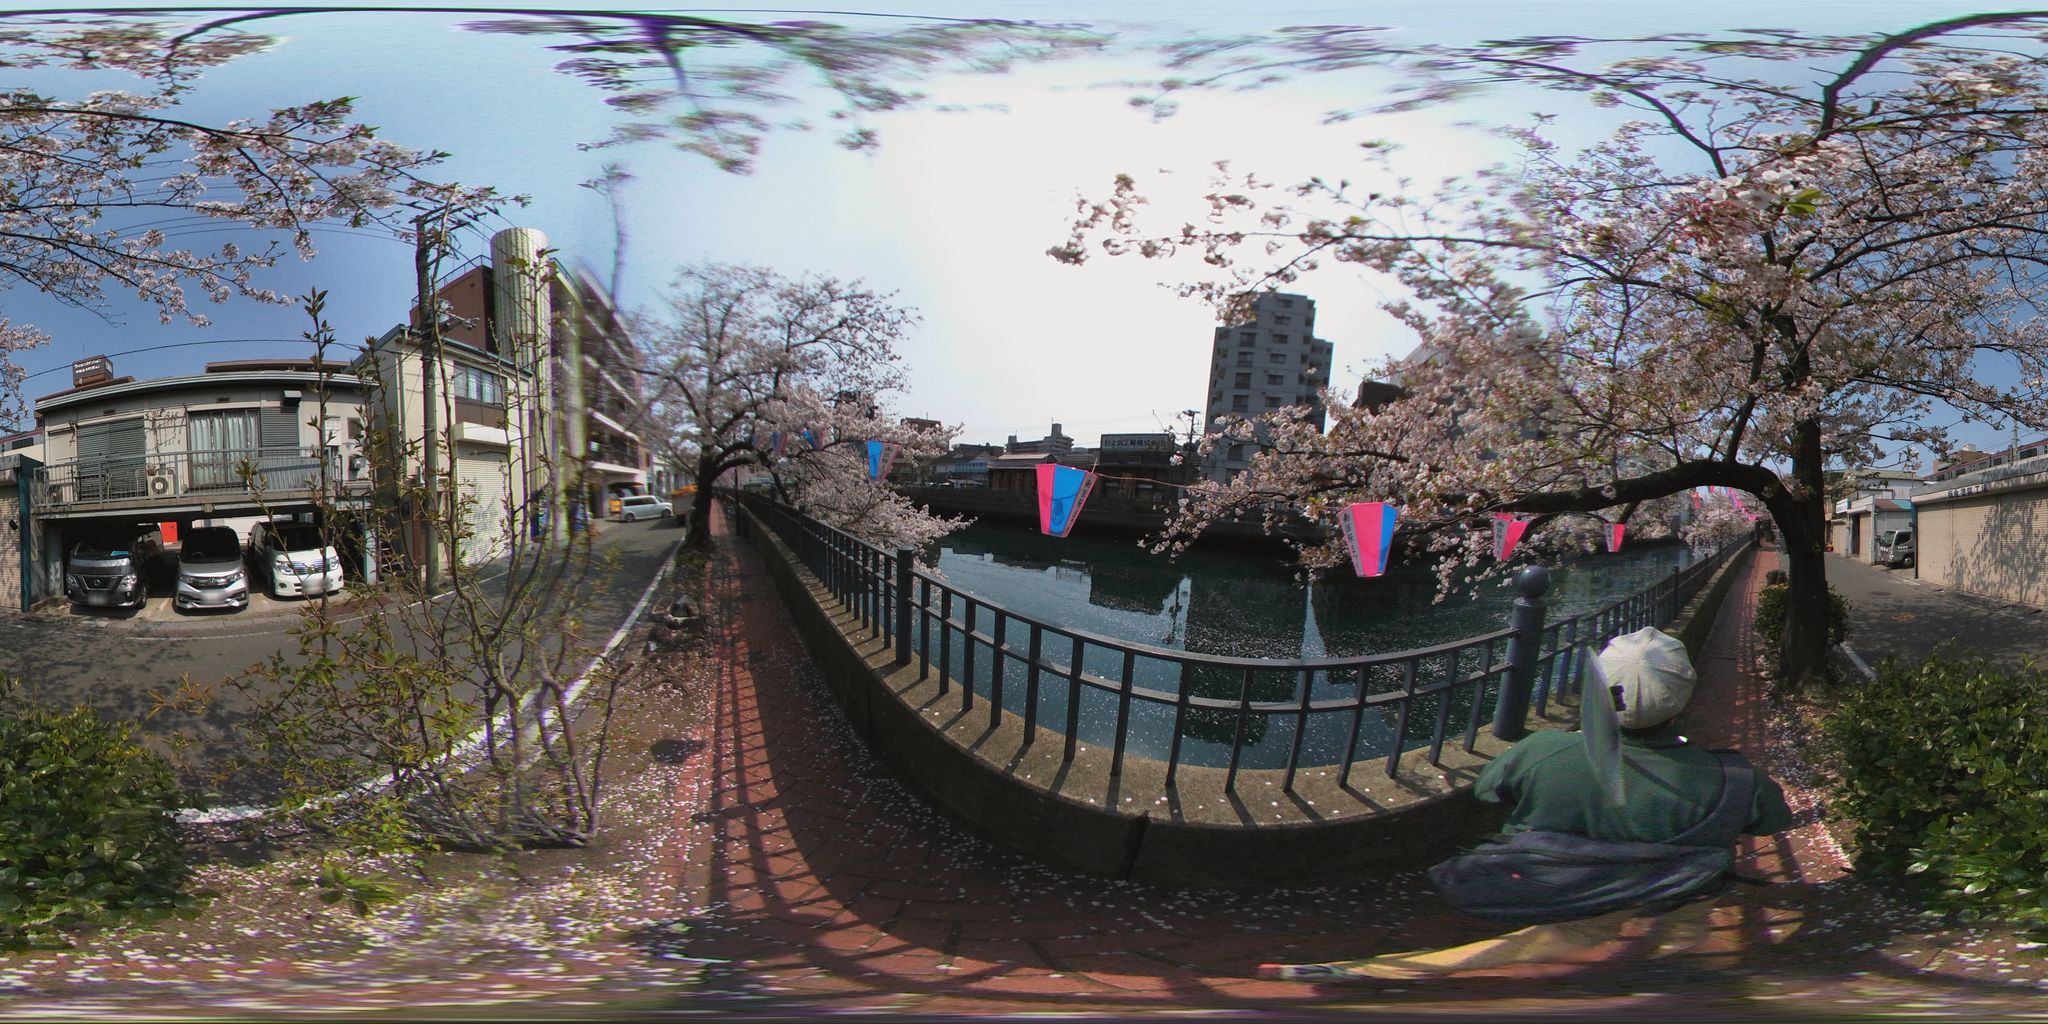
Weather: clear
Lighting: day
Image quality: good
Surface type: cycling surface
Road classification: unclassified
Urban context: urban centre
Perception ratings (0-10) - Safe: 7.32, Lively: 4.7, Beautiful: 4.04, Boring: 5.11, Depressing: 2.57, Wealthy: 1.48